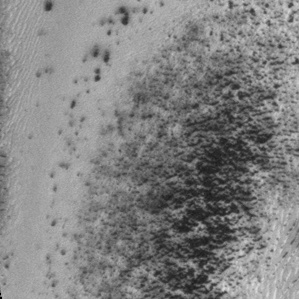
Label: frost